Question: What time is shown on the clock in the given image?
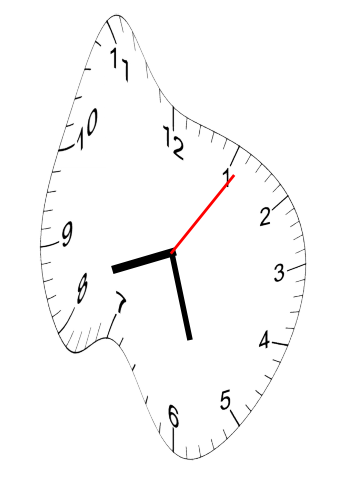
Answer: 08:27:06